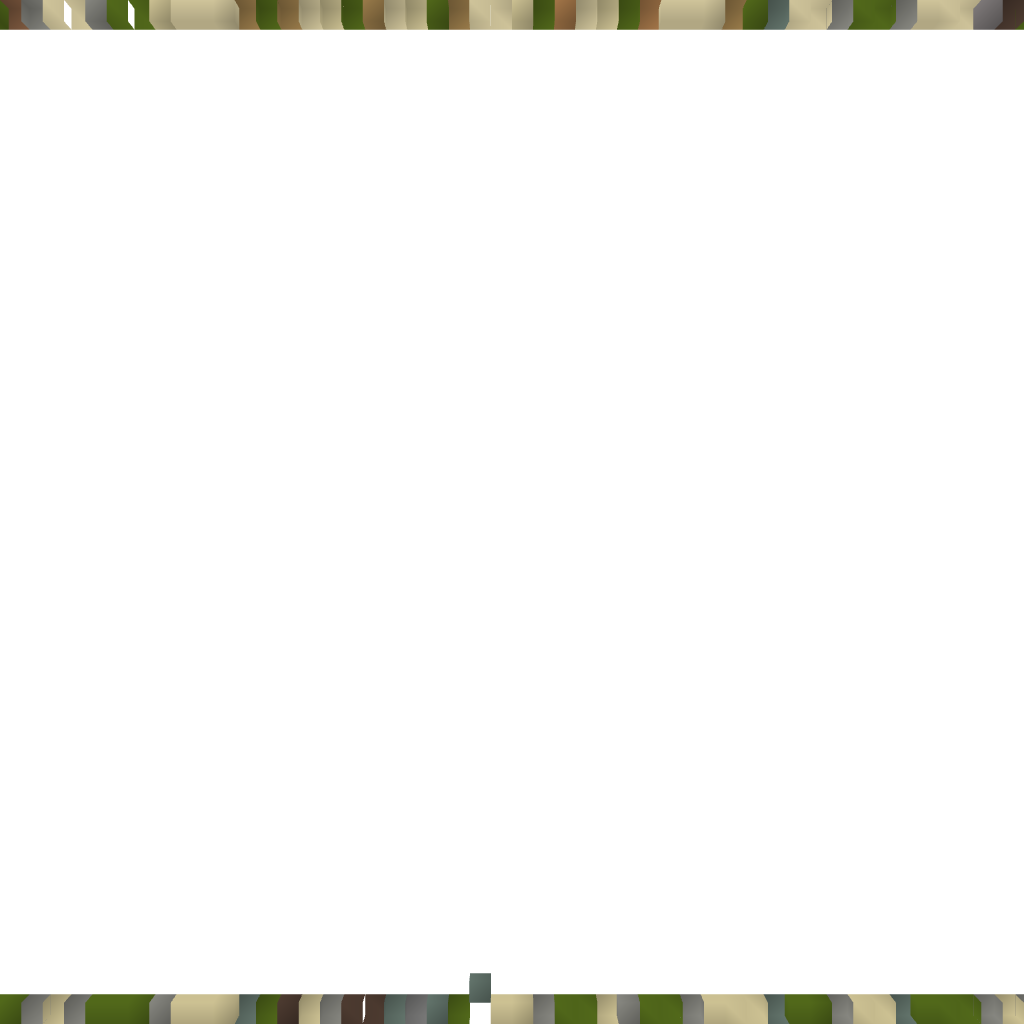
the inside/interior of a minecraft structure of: Loool face